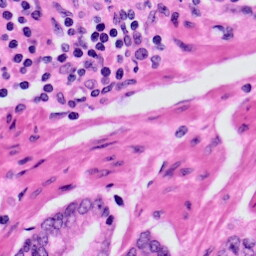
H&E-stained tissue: Prostate